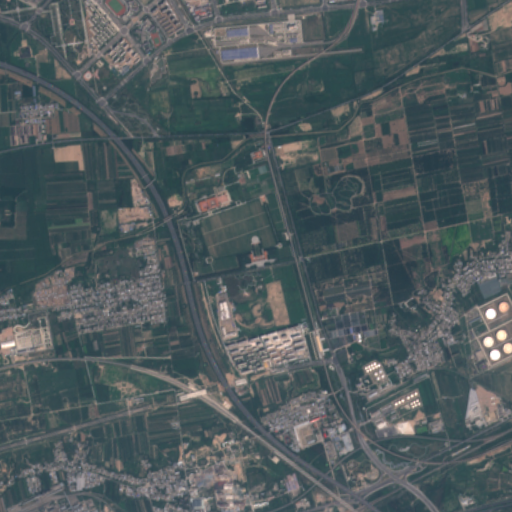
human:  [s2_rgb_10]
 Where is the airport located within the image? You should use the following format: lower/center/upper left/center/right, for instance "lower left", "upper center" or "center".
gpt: The airport is located in the upper left of the image.
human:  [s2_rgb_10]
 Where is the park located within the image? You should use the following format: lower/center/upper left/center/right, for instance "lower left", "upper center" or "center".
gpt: The park is located in the lower right of the image.
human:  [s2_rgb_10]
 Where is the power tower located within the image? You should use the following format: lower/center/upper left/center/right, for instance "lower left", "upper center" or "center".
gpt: The power tower is located in the lower right of the image.
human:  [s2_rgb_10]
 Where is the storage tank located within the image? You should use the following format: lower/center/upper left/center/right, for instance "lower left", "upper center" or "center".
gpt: The storage tank is located in the lower right of the image.
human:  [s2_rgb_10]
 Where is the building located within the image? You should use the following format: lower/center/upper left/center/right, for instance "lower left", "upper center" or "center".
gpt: There is no building in the image.